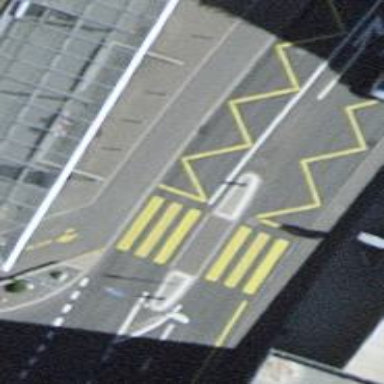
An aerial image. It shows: Bus stop with designated stop position for public transport.